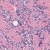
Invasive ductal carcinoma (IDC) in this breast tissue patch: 1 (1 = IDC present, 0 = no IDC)